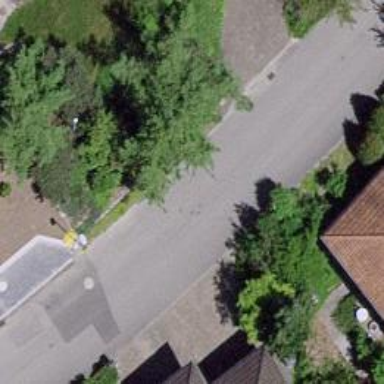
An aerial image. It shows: Residential road.